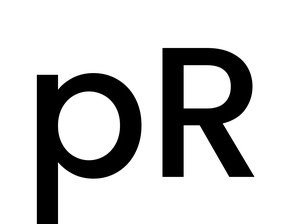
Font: Poppins-Medium